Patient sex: F
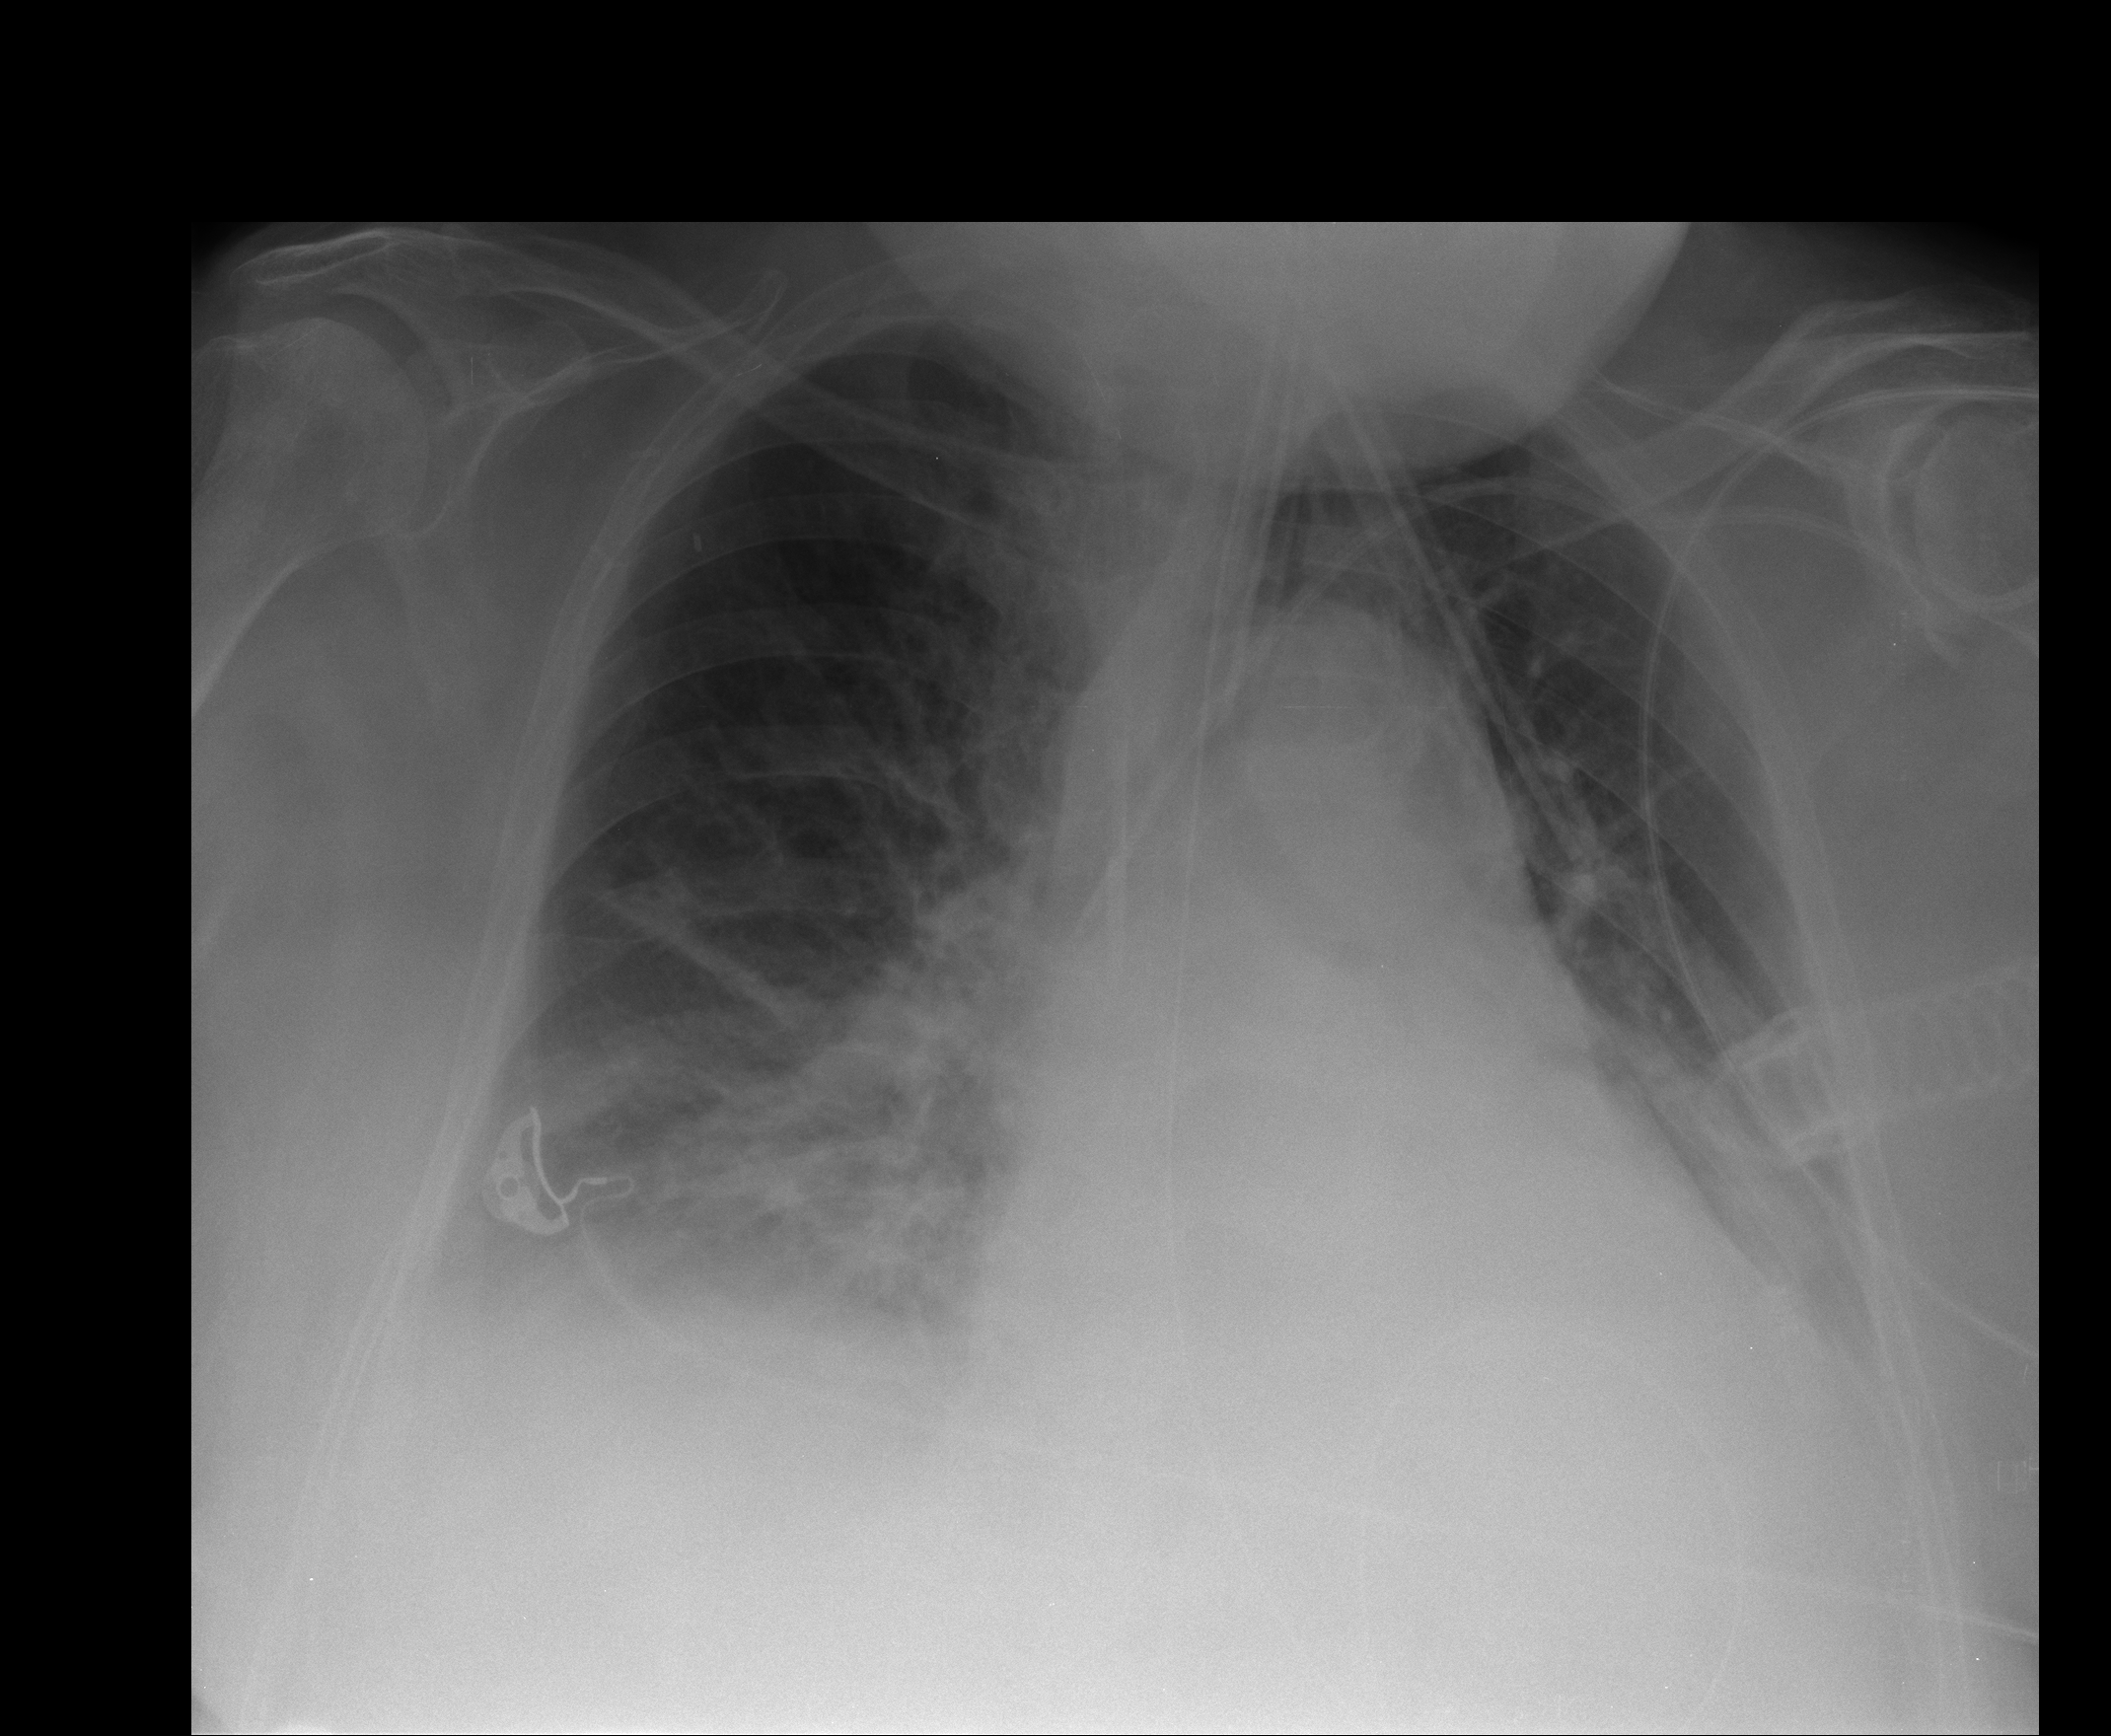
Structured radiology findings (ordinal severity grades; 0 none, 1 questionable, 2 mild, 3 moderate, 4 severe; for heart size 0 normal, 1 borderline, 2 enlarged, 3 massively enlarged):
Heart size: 2
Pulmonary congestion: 1
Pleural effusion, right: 2
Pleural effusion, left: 2
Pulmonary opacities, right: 2
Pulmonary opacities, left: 1
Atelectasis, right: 2
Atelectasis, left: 2